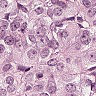
Metastatic tissue present: yes